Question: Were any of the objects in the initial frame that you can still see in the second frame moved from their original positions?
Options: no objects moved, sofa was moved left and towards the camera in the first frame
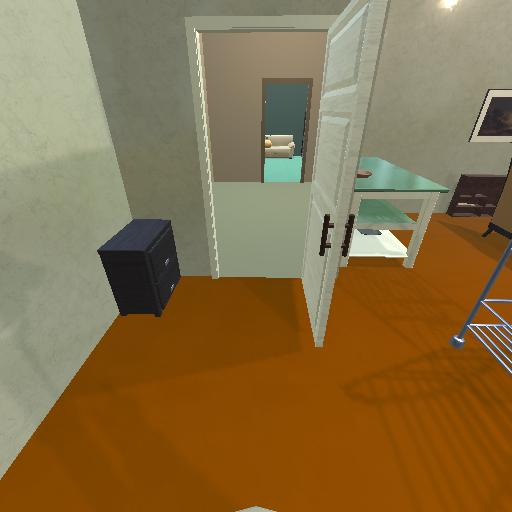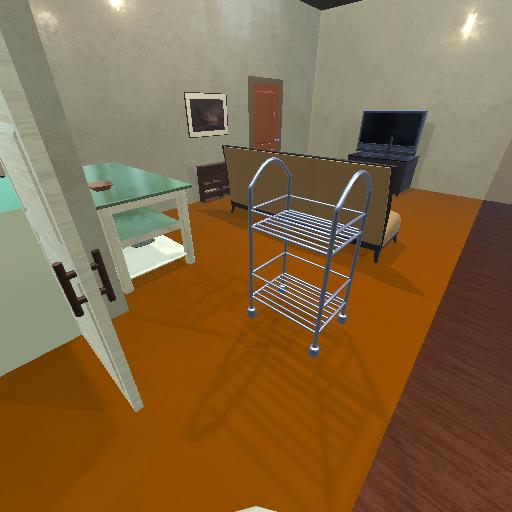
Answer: no objects moved